Question: I have a question about OpenGL and Qt. I haven't worked with OpenGL so far and got the code from somebody else. Unfortunately I can't ask him.
I create multiple CTAGLWidgets (ref. Constructor) to display CT image data from different perspectives (sagittal, axial, coronal). Therefore I want all OpenGL widgets to load the created 3D texture (see last part of source code). So far only the last widget loads the texture and the other widgets keep showing a black screen.

I can provide additional code if necessary (shader, ...), but I think I added all relevant parts.
What do I need to change? Or can you provide a link that could help me solve the problem? Anything will help!
Code snippet of the .cpp file:
'''
CTAGLWidget::CTAGLWidget(QWidget* parent ) : QGLWidget (parent) {
}
void CTAGLWidget::initShaders() {
setlocale(LC_NUMERIC, "C");
if (!program.addShaderFromSourceFile(QGLShader::Vertex, ":/vshader.glsl"))
close();
if (!program.addShaderFromSourceFile(QGLShader::Fragment, ":/fshader.glsl"))
close();
if (!program.link())
close();
if (!program.bind())
close();
setlocale(LC_ALL, "");
}
void CTAGLWidget::initializeGL() {
initializeGLFunctions();
initShaders();
qglClearColor(Qt::black);
zoom = 1.0;
qNow = QQuaternion(1,0,0,0);
min = QVector3D( 1.0, 1.0, 1.0);
max = QVector3D(-1.0,-1.0,-1.0);
center = QVector3D(0,0,0);
glGenBuffers(1,&vboQuadId);
std::vector<QVector3D> vertex;
vertex.push_back(QVector3D(-2,-2, 0));
vertex.push_back(QVector3D( 0, 0, 0));
vertex.push_back(QVector3D( 2,-2, 0));
vertex.push_back(QVector3D( 1, 0, 0));
vertex.push_back(QVector3D( 2, 2, 0));
vertex.push_back(QVector3D( 1, 1, 0));
vertex.push_back(QVector3D(-2, 2, 0));
vertex.push_back(QVector3D( 0, 1, 0));
glBindBuffer(GL_ARRAY_BUFFER,vboQuadId);
glBufferData(GL_ARRAY_BUFFER,vertex.size()*sizeof(QVector3D),vertex.data(),GL_STATIC_DRAW);
}
void CTAGLWidget::paintGL() {
glClear(GL_COLOR_BUFFER_BIT);
QMatrix4x4 P(projection);
P.scale(zoom,zoom,zoom);
modelView.setToIdentity();
modelView.rotate(qNow.conjugate());
modelView.translate(-center);
program.bind();
program.setUniformValue("uPMat", P);
program.setUniformValue("uMVMat", modelView);
program.setUniformValue("uColor", QVector4D(1.0,0.0,0.0,1.0));
glBindBuffer(GL_ARRAY_BUFFER, vboQuadId);
int vertexLocation = program.attributeLocation("a_position");
program.enableAttributeArray(vertexLocation);
glVertexAttribPointer(vertexLocation, 3, GL_FLOAT, GL_FALSE,
2*sizeof(QVector3D), 0);
int texAttribLoc = program.attributeLocation("aTexCoord");
program.enableAttributeArray(texAttribLoc);
glVertexAttribPointer(texAttribLoc, 3, GL_FLOAT, GL_FALSE,
2*sizeof(QVector3D), (const void*) sizeof(QVector3D));
glDrawArrays(GL_QUADS,0,4);
}
'''
Here the 3D texture is created from the QByteArray "texture":
'''
void CTScanMain::setTexture() {
...
glTexParameteri(GL_TEXTURE_3D, GL_TEXTURE_MIN_FILTER, GL_NEAREST);
glTexImage3D(GL_TEXTURE_3D, 0, GL_RGB8,
ctAnalyser->x(), ctAnalyser->y(), ctAnalyser->z(),
0, GL_RGB, GL_UNSIGNED_BYTE, texture);
...
}
'''
There are no further OpenGL calls in the program.
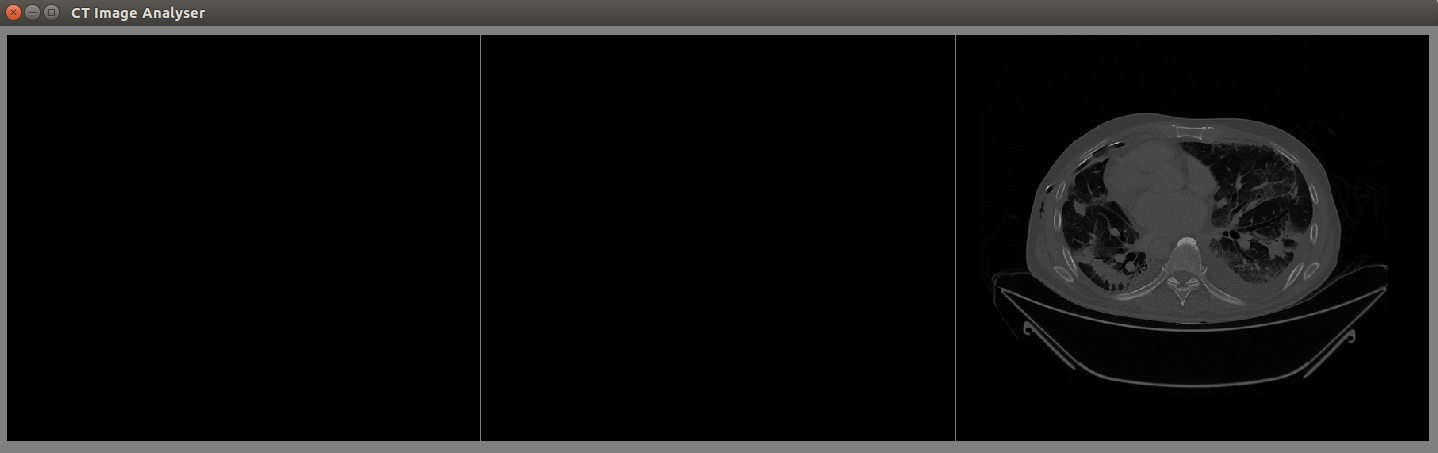
Answer: One possible solution can be found looking at the constructor of the QGLWidget:
'''
QGLWidget ( QWidget * parent = 0, const QGLWidget * shareWidget = 0, Qt::WindowFlags f = 0 )
'''
Passing the first opengl widget object as "shareWidget" makes further widgets share the same texture.
Qt documentation:
"If shareWidget is a valid QGLWidget, this widget will share OpenGL display lists and texture objects with shareWidget."
A similar question has been asked at:
<URL>